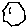
Label: hexagon